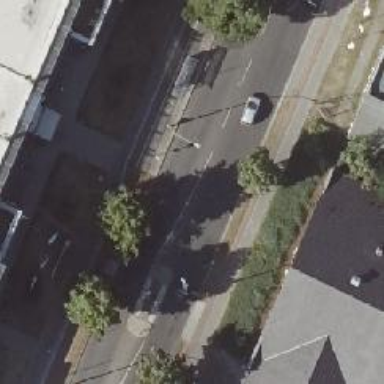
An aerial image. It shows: Primary highway with asphalt surface. There is separate cycle track and sidewalks on both sides.